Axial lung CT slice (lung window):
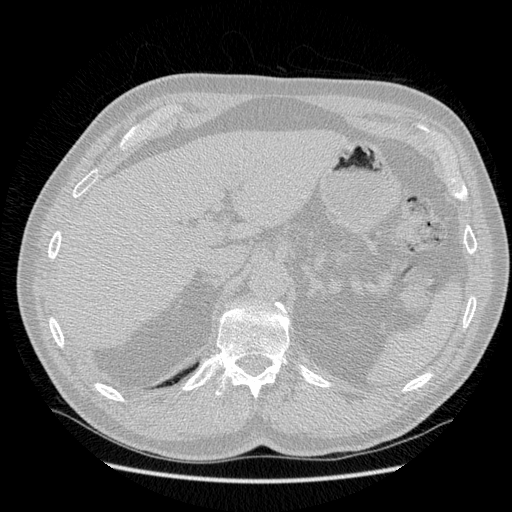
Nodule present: no